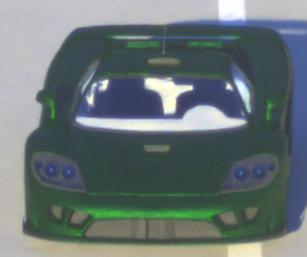
Make: Saleen
Model: S7
Detailed model: -
Model produced from: 2000
Model produced until: 2008
Doors: 2
Color: green
Road condition: dry road
Daytime: sunrise or sunset
Contrast: medium contrast